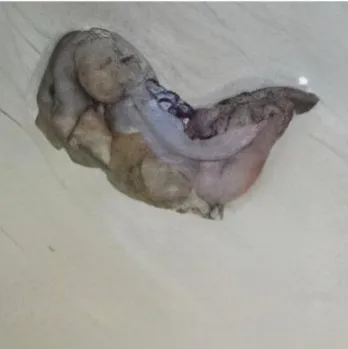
Imaging and pathological examinations of the patient. (C) The swollen appendix was removed, with a length of 10 centimeters and a body diameter of 0.6 centimeter.
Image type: radiology (ultrasound)